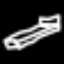
Label: bed